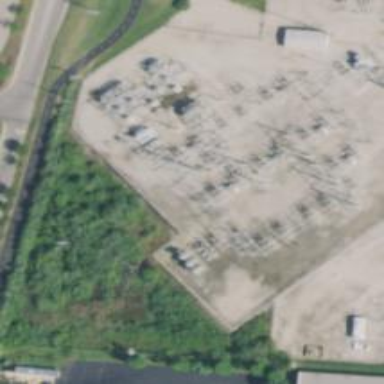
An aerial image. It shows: Switch for power supply.